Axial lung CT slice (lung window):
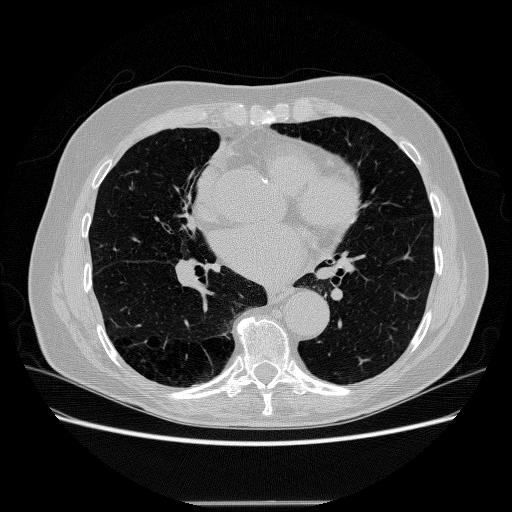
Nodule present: no